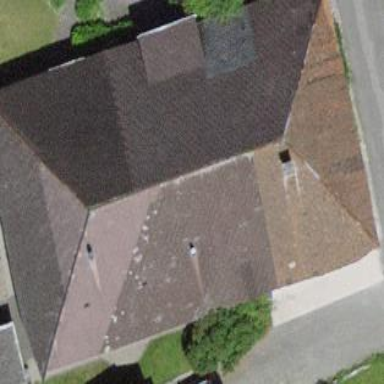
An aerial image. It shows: Warehouse.